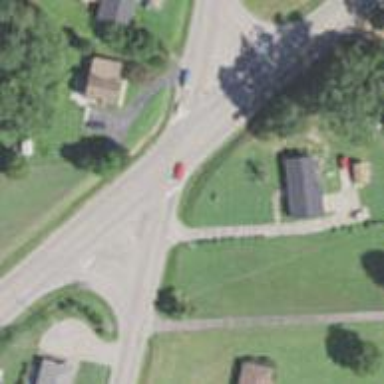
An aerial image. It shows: Road with stop sign.